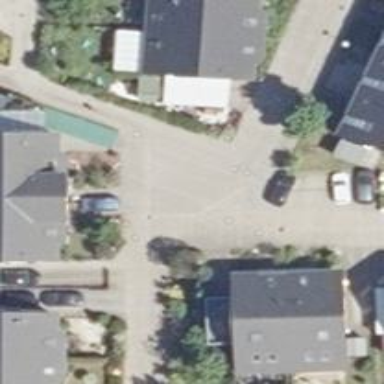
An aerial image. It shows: Living street.